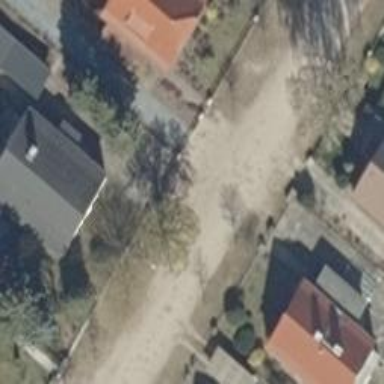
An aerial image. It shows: Residential road with compacted surface.